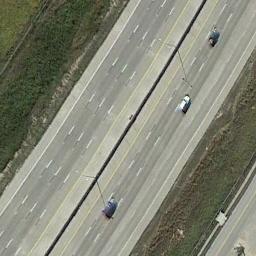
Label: freeway